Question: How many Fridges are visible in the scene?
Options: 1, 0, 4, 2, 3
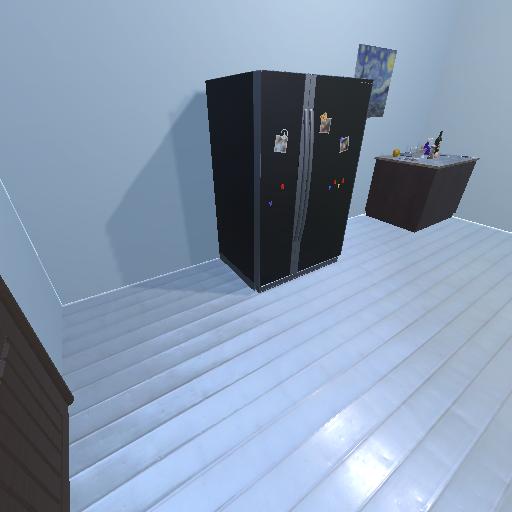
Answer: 1